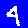
Digit: 4